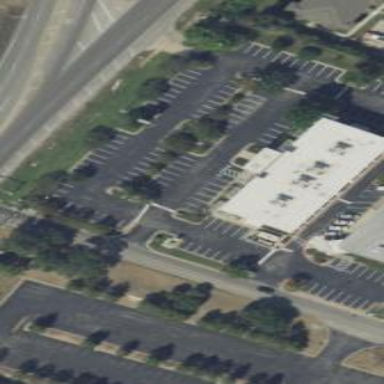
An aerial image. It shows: Commercial building.